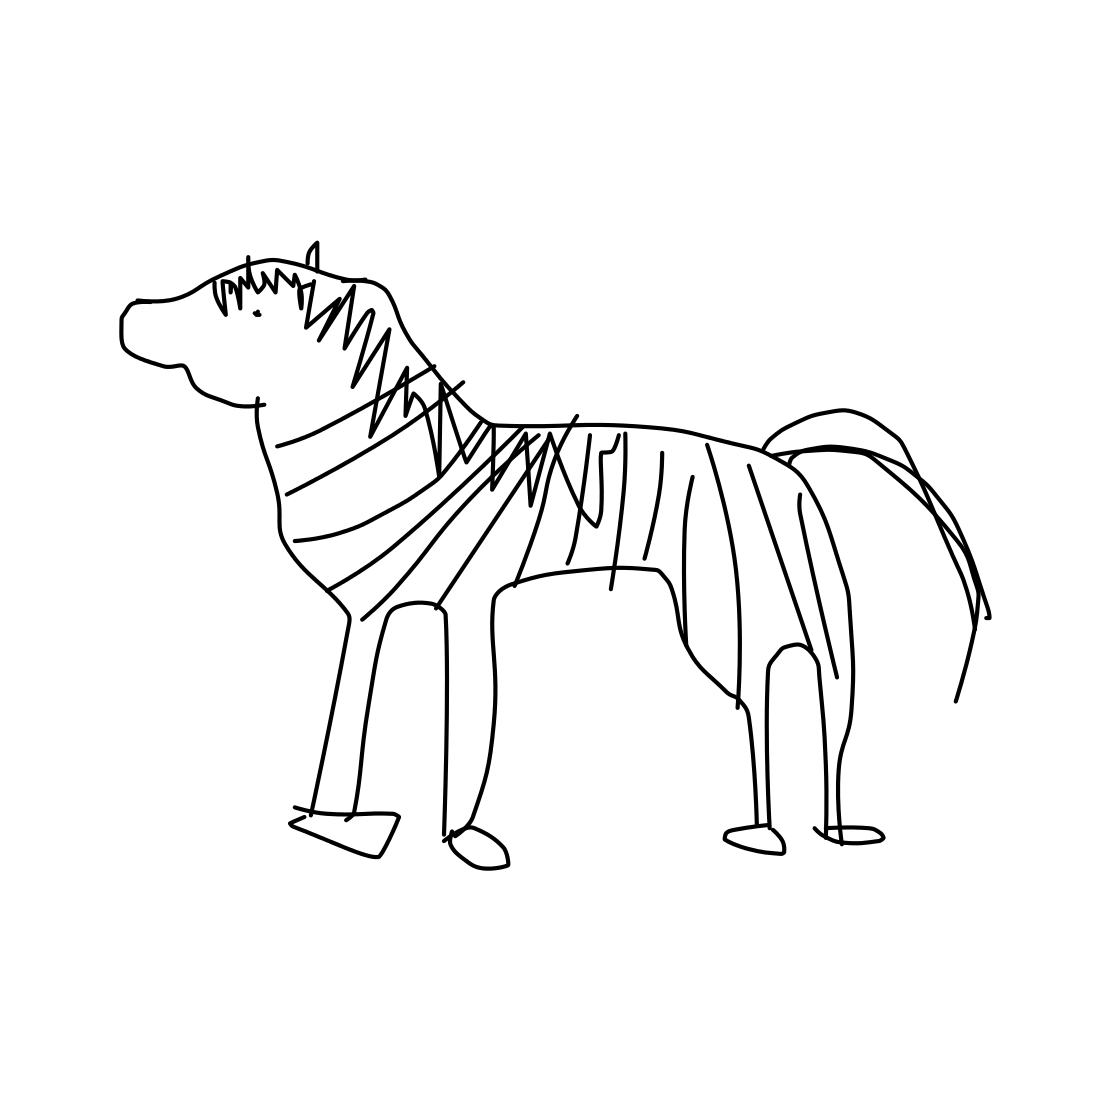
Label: zebra